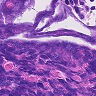
Metastatic tissue present: no